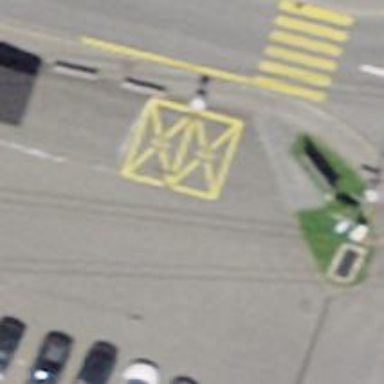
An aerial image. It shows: Charging station.